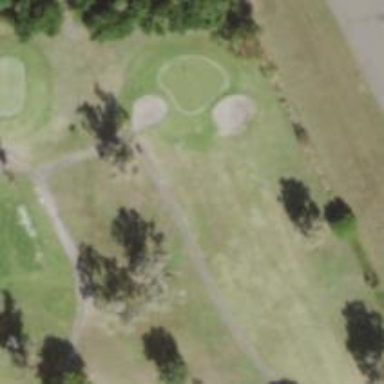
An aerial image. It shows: Golf cartpath that is also road path.